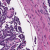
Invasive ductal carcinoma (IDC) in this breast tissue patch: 1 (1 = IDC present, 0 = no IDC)